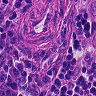
Metastatic tissue present: no